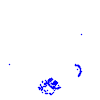
Particle: pion